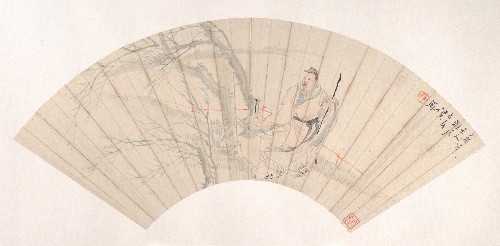
Title: 清  任薰  高士臨風  扇面|Scholar in the Wind
Artist: Ren Xun
Artist bio: Chinese, 1835–1893
Date: ca. 1880
Object type: Folding fan mounted as an album leaf
Classification: Paintings
Medium: Folding fan mounted as an album leaf; ink and color on alum paper
Culture: China
Period: Qing dynasty (1644–1911)
Dimensions: 6 9/16 x 9 3/8 in. (16.7 x 23.8 cm)
Department: Asian Art
Credit line: Gift of Robert Hatfield Ellsworth, in memory of La Ferne Hatfield Ellsworth, 1986
Accession year: 1986
Repository: Metropolitan Museum of Art, New York, NY
Tags: Men